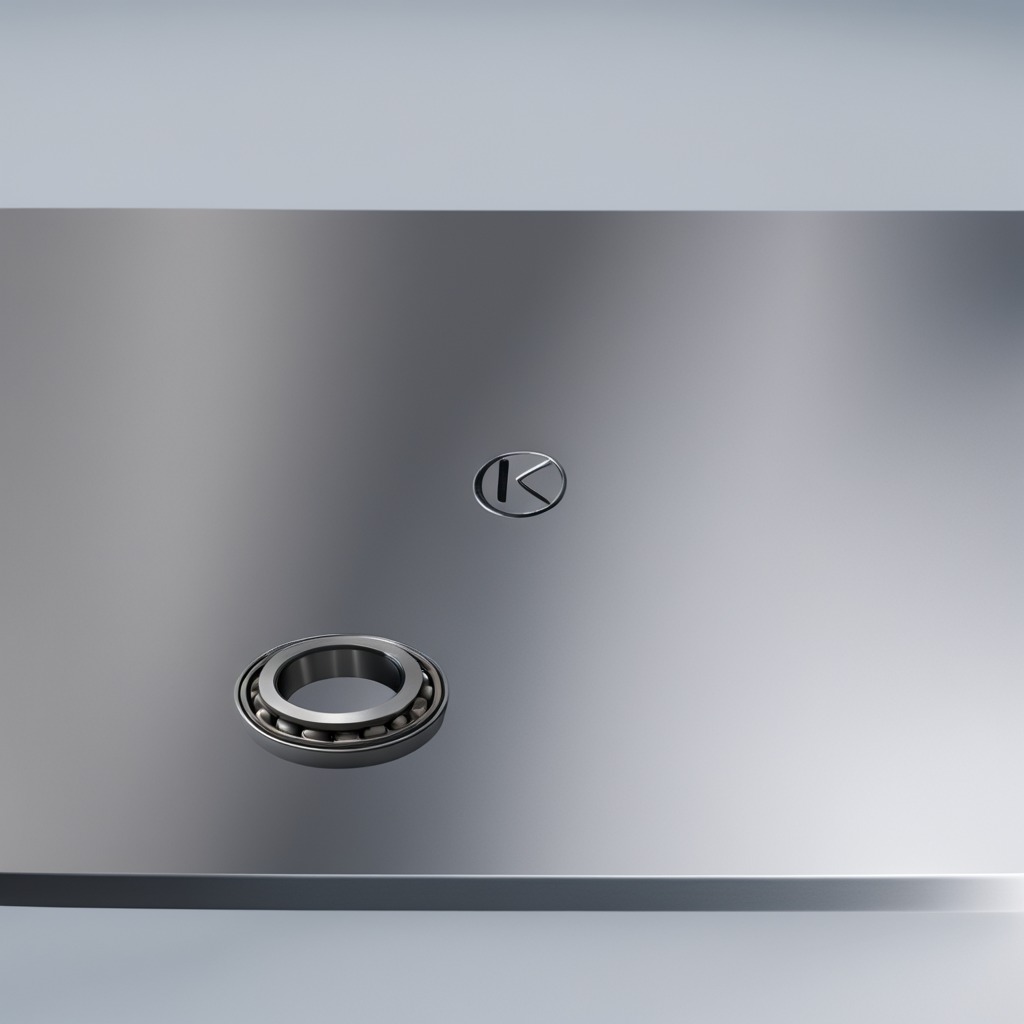
A metal ball bearing is lying on a stainless steel table in a high-end prototyping lab.